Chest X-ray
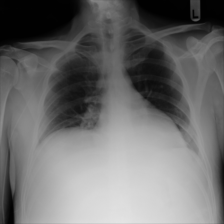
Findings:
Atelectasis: positive
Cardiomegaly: negative
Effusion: negative
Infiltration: negative
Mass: negative
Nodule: negative
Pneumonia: negative
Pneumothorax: negative
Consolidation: negative
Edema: negative
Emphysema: negative
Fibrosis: negative
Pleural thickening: negative
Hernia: negative